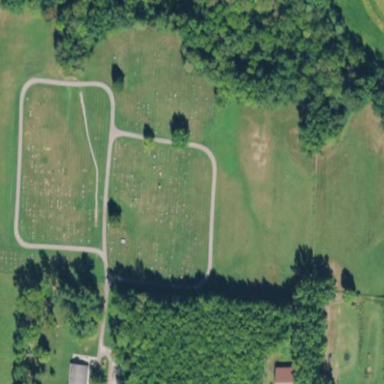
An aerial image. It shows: Cemetery.